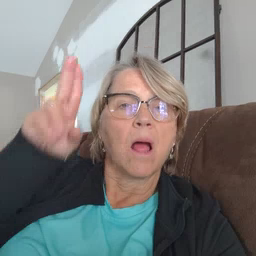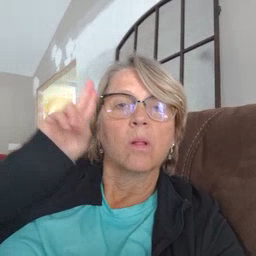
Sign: uncle